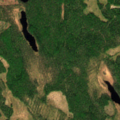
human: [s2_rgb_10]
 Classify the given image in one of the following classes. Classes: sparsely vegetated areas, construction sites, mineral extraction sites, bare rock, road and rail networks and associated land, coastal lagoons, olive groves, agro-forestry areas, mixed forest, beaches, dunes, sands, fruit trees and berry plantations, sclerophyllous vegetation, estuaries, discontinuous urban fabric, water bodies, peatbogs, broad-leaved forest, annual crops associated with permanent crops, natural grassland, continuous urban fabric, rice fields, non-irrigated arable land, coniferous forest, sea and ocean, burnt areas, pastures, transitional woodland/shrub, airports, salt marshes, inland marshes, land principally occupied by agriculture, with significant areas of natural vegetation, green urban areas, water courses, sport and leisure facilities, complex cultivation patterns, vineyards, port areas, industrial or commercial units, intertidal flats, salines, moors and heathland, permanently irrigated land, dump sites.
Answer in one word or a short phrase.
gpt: coniferous forest, mixed forest